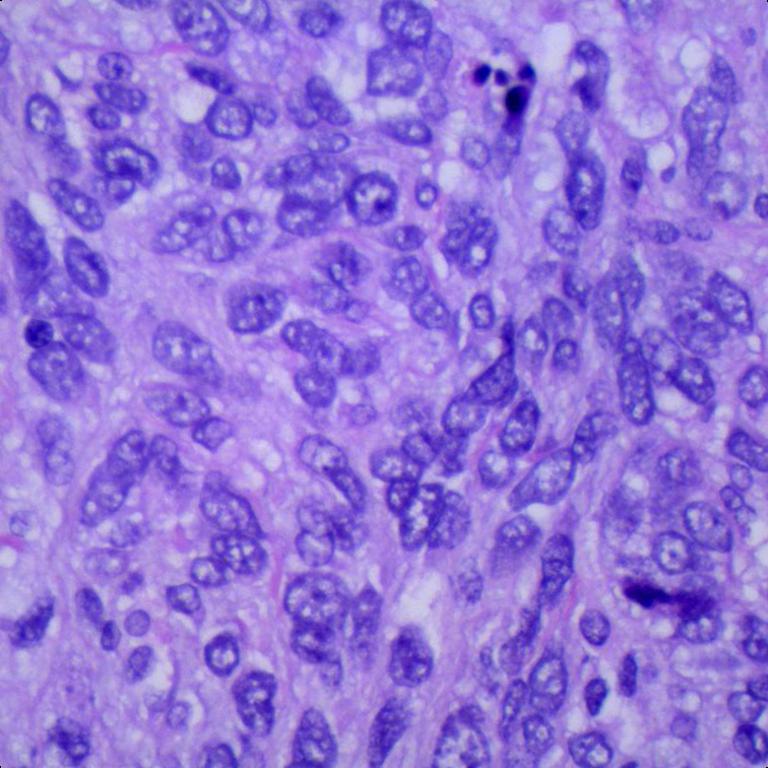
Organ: lung
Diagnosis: squamous carcinomas